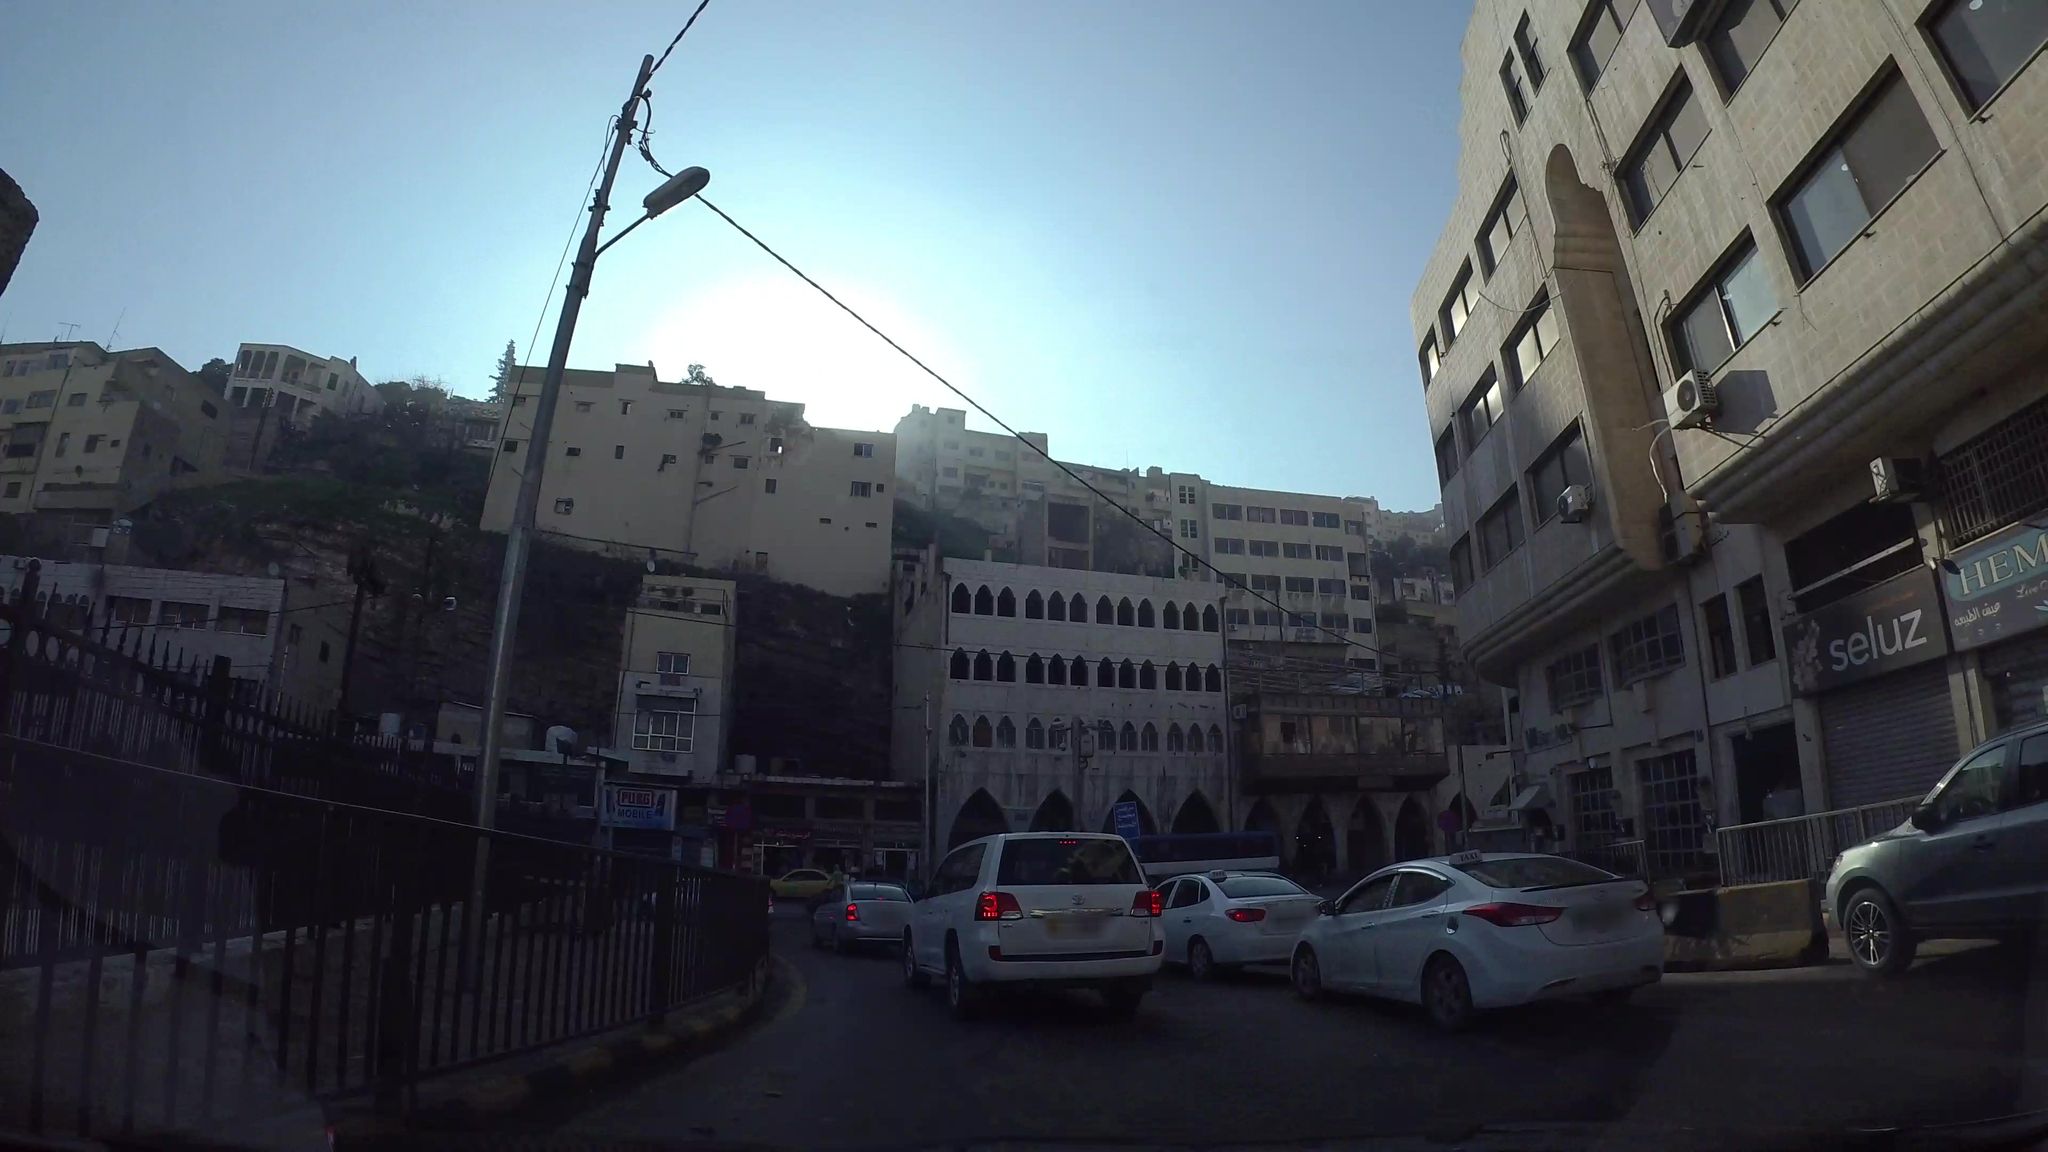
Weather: clear
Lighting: day
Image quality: good
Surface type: driving surface
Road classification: primary_link, secondary
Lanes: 2
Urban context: urban centre
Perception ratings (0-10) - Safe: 1.37, Lively: 5.64, Beautiful: 3.25, Boring: 6.33, Depressing: 6.95, Wealthy: 6.37